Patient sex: F
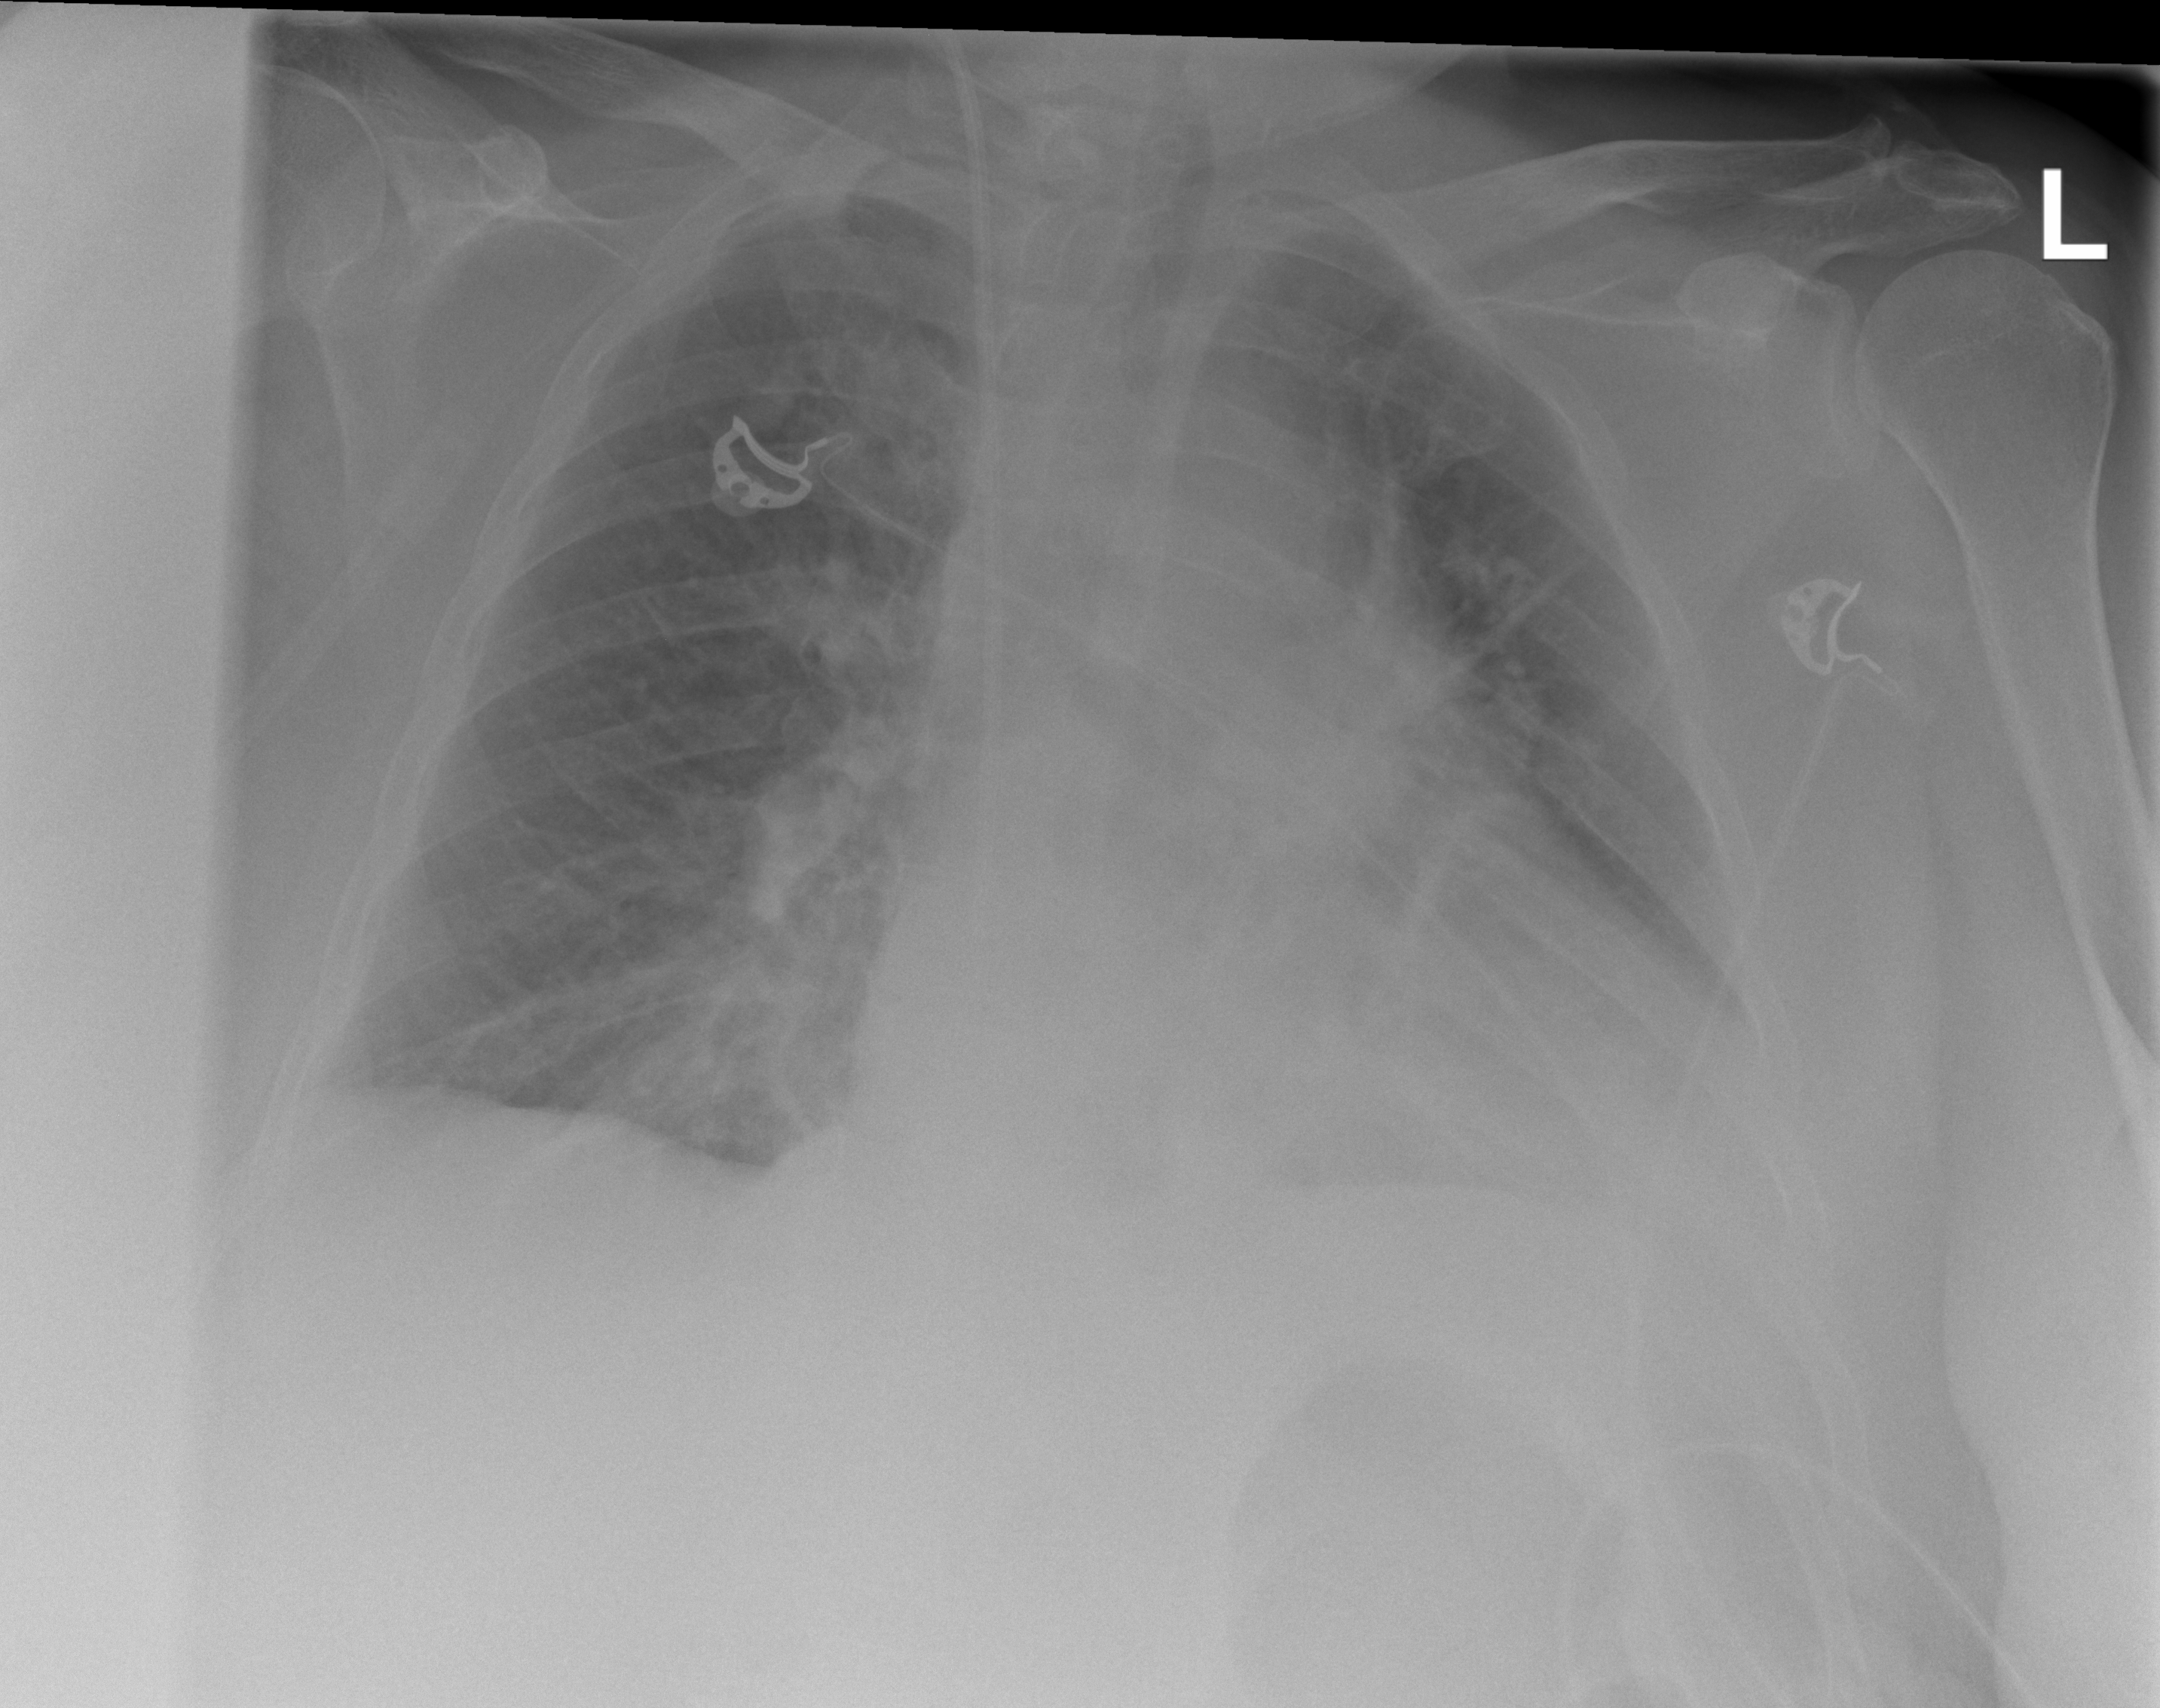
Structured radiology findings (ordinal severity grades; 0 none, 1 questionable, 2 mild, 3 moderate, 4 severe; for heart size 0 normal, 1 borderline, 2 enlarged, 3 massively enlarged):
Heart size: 2
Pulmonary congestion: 2
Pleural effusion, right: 2
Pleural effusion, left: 1
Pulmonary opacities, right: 0
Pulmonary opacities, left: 3
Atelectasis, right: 2
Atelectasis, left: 2